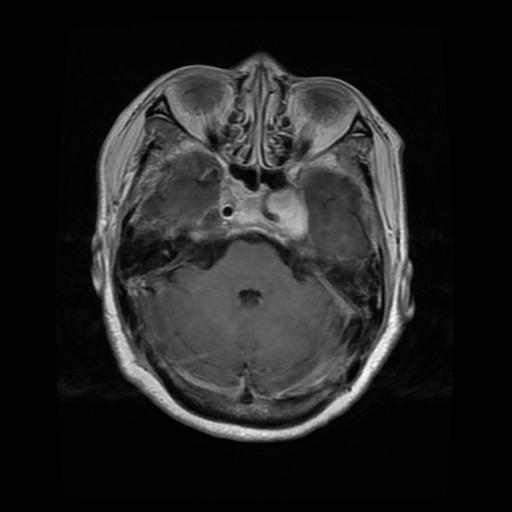
Label: meningioma